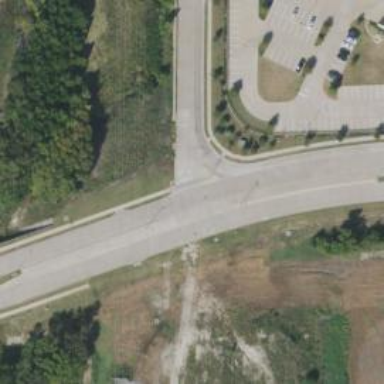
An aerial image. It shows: Tertiary link road.